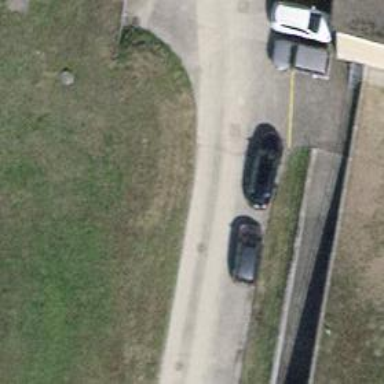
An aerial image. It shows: Asphalt driveway designated as service road.